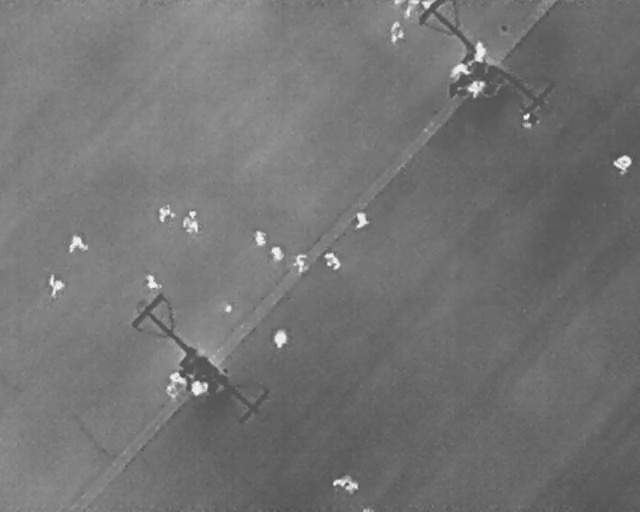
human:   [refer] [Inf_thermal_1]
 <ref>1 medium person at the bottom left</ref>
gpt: <box>[[26, 71, 28, 75, 2]]</box>

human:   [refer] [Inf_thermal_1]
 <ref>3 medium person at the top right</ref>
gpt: <box>[[73, 8, 76, 11, 2], [73, 15, 75, 19, 2], [81, 21, 84, 25, 2]]</box>

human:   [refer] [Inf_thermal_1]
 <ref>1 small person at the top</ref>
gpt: <box>[[66, 0, 67, 2, 2]]</box>

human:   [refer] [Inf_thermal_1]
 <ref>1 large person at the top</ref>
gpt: <box>[[60, 4, 63, 8, 2]]</box>